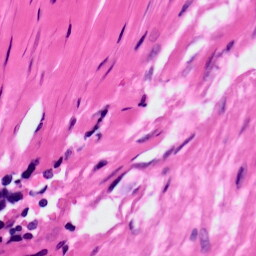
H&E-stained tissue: Ovarian